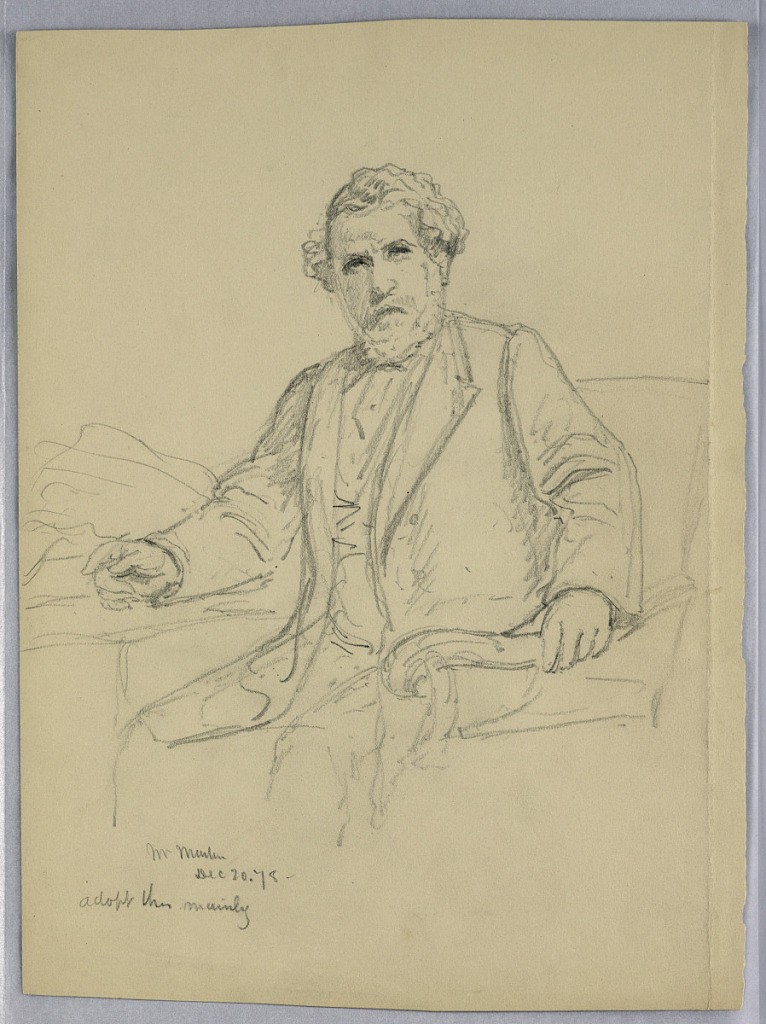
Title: Study for Portrait of Charles J. Martin
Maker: Daniel Huntington, American, 1816–1906
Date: December 20, 1878
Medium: Graphite on cream wove paper
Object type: Drawing
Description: Man seated in an armchair by a table, his body turned slightly to the left and his left hand gripping the arm of a chair. Verso: A similar pose.